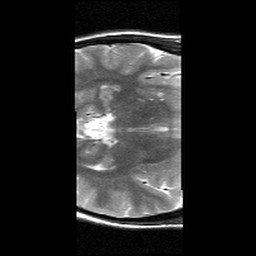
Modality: T2w
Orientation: axial
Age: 19
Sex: female
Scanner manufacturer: siemens
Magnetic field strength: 3 T
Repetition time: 6.26 s
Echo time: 0.064 s